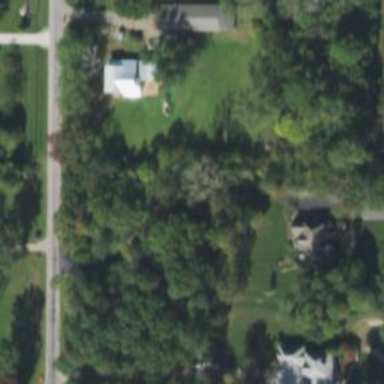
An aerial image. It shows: Driveway leading to service road.